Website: ulta-beauty
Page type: billing-address
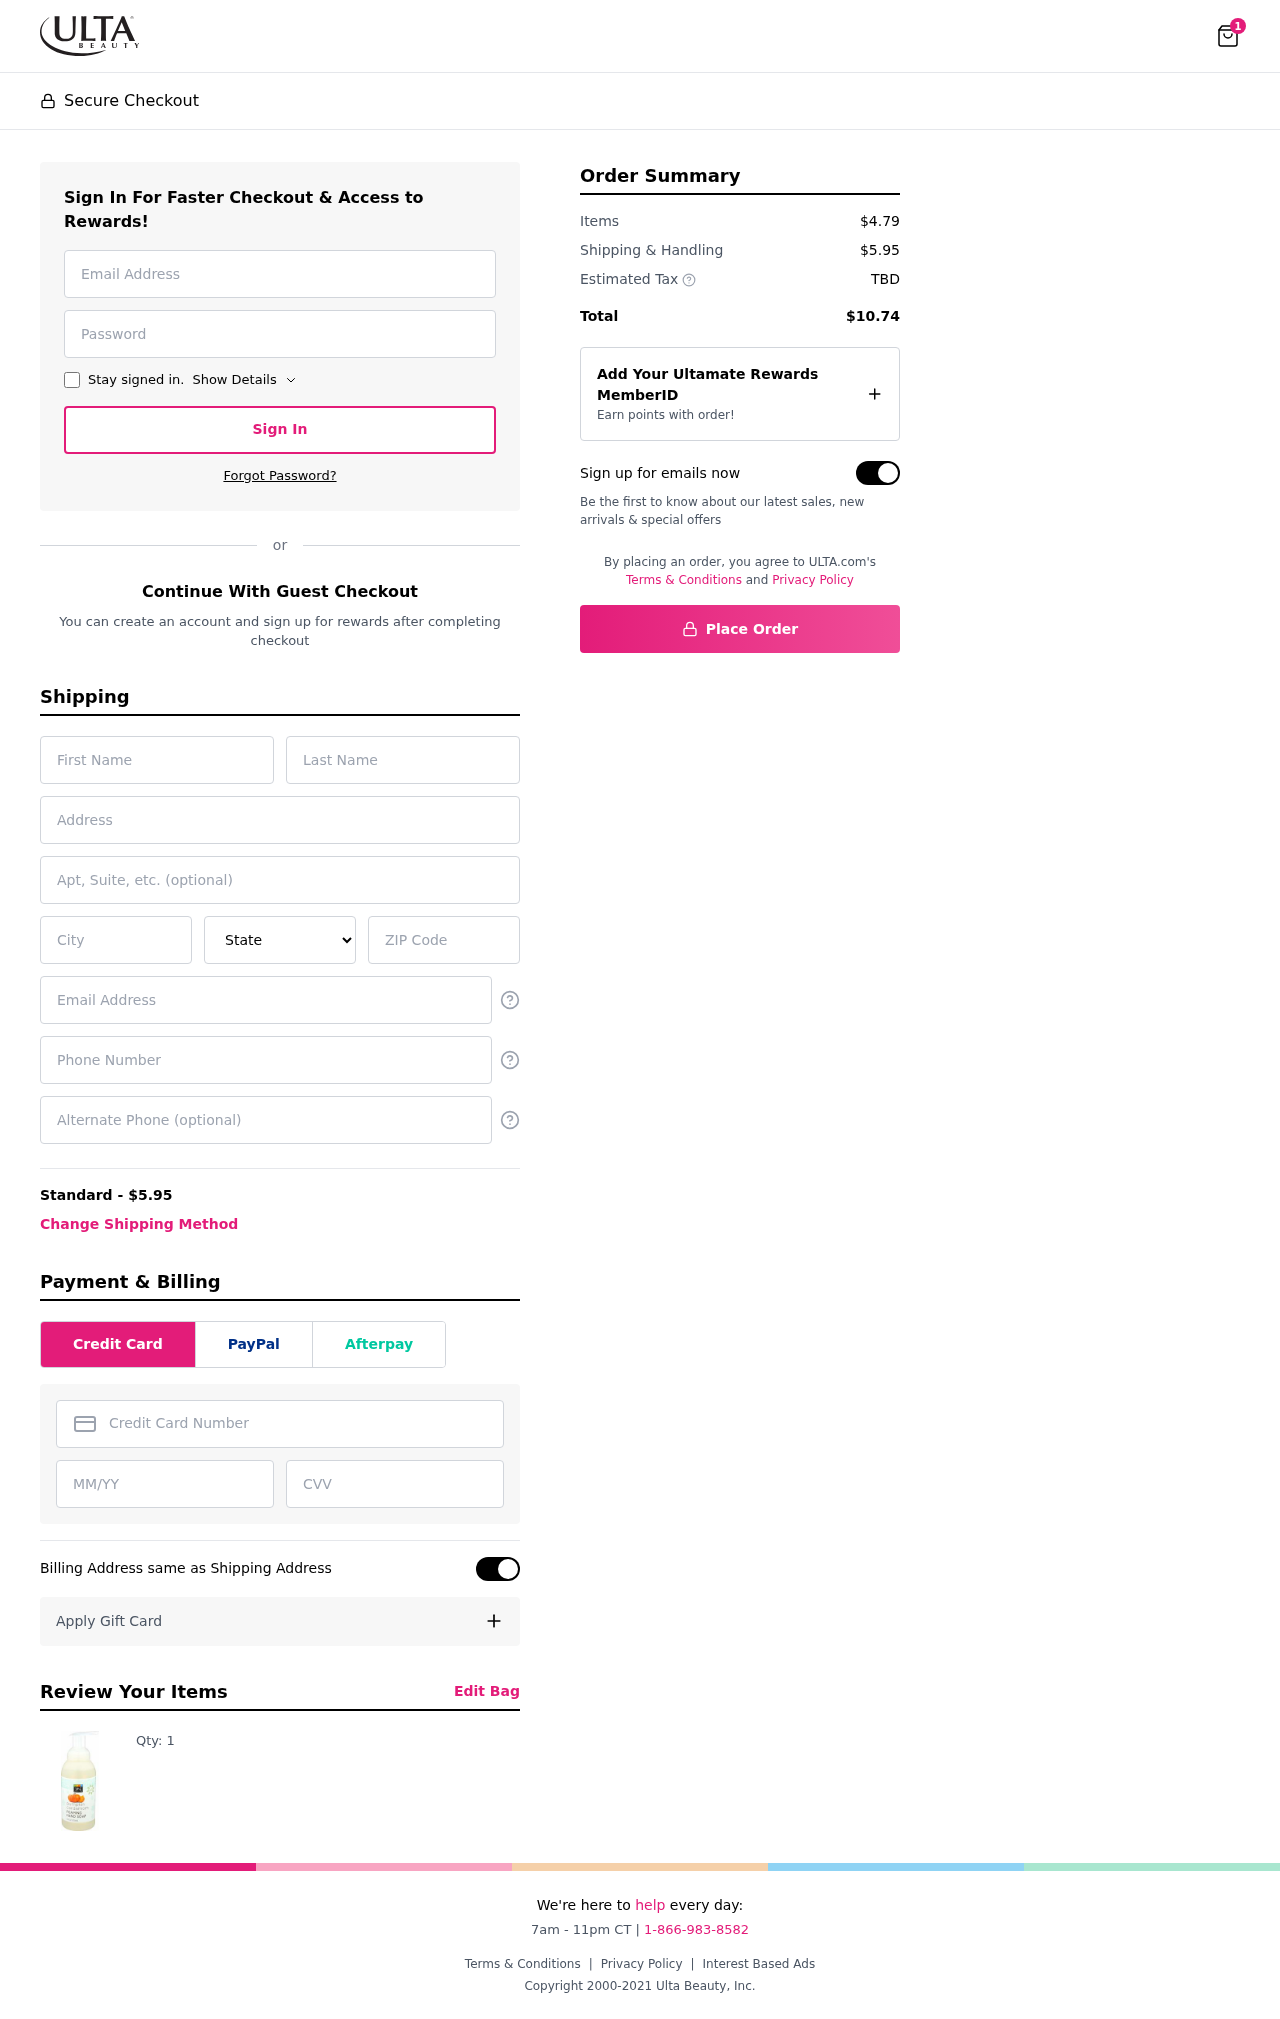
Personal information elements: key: PII_STATE
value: Massachusetts
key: PII_EMAIL
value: crodriguez@hotmail.com
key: PII_FIRSTNAME
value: Craig
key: PII_LASTNAME
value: Rodriguez
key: PII_STREET
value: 8322 Walker Course Apt. 756
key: PII_STREET2
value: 905 Ramsey Spring
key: PII_CITY
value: Port Catherinebury
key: PII_POSTCODE
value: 87995
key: PII_PHONE
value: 6235640730
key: PII_ALT_PHONE
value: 4026793736
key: PII_CARD_NUMBER
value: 3497 0797 3066 343
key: PII_CARD_EXPIRY
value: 09/29
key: PII_CARD_CVV
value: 4919
Product elements: key: PRODUCT1_QUANTITY
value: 1
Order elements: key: ORDER_NUM_ITEMS
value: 1
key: ORDER_SHIPPING_COST
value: $5.95
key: ORDER_SUBTOTAL
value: $4.79
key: ORDER_TOTAL
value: $10.74